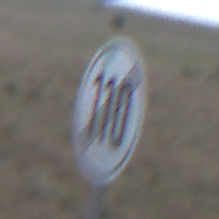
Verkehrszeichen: EndeGeschwindigkeit110
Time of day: SunriseSunset
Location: Outdoor (Nature)
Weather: Overcast
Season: NotSpecified
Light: Natural